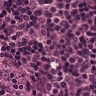
Metastatic tissue present: no